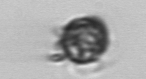
Label: Ciliophora